Field crop: tomato
Growth stage: 1
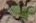
Species: solanum